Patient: sex M, age 57
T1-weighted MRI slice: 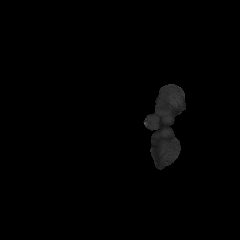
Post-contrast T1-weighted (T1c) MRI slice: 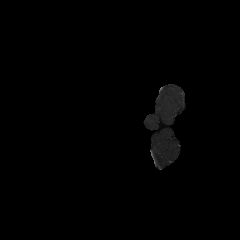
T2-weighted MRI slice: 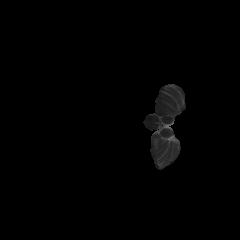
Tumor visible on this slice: no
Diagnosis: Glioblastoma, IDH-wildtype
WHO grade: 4